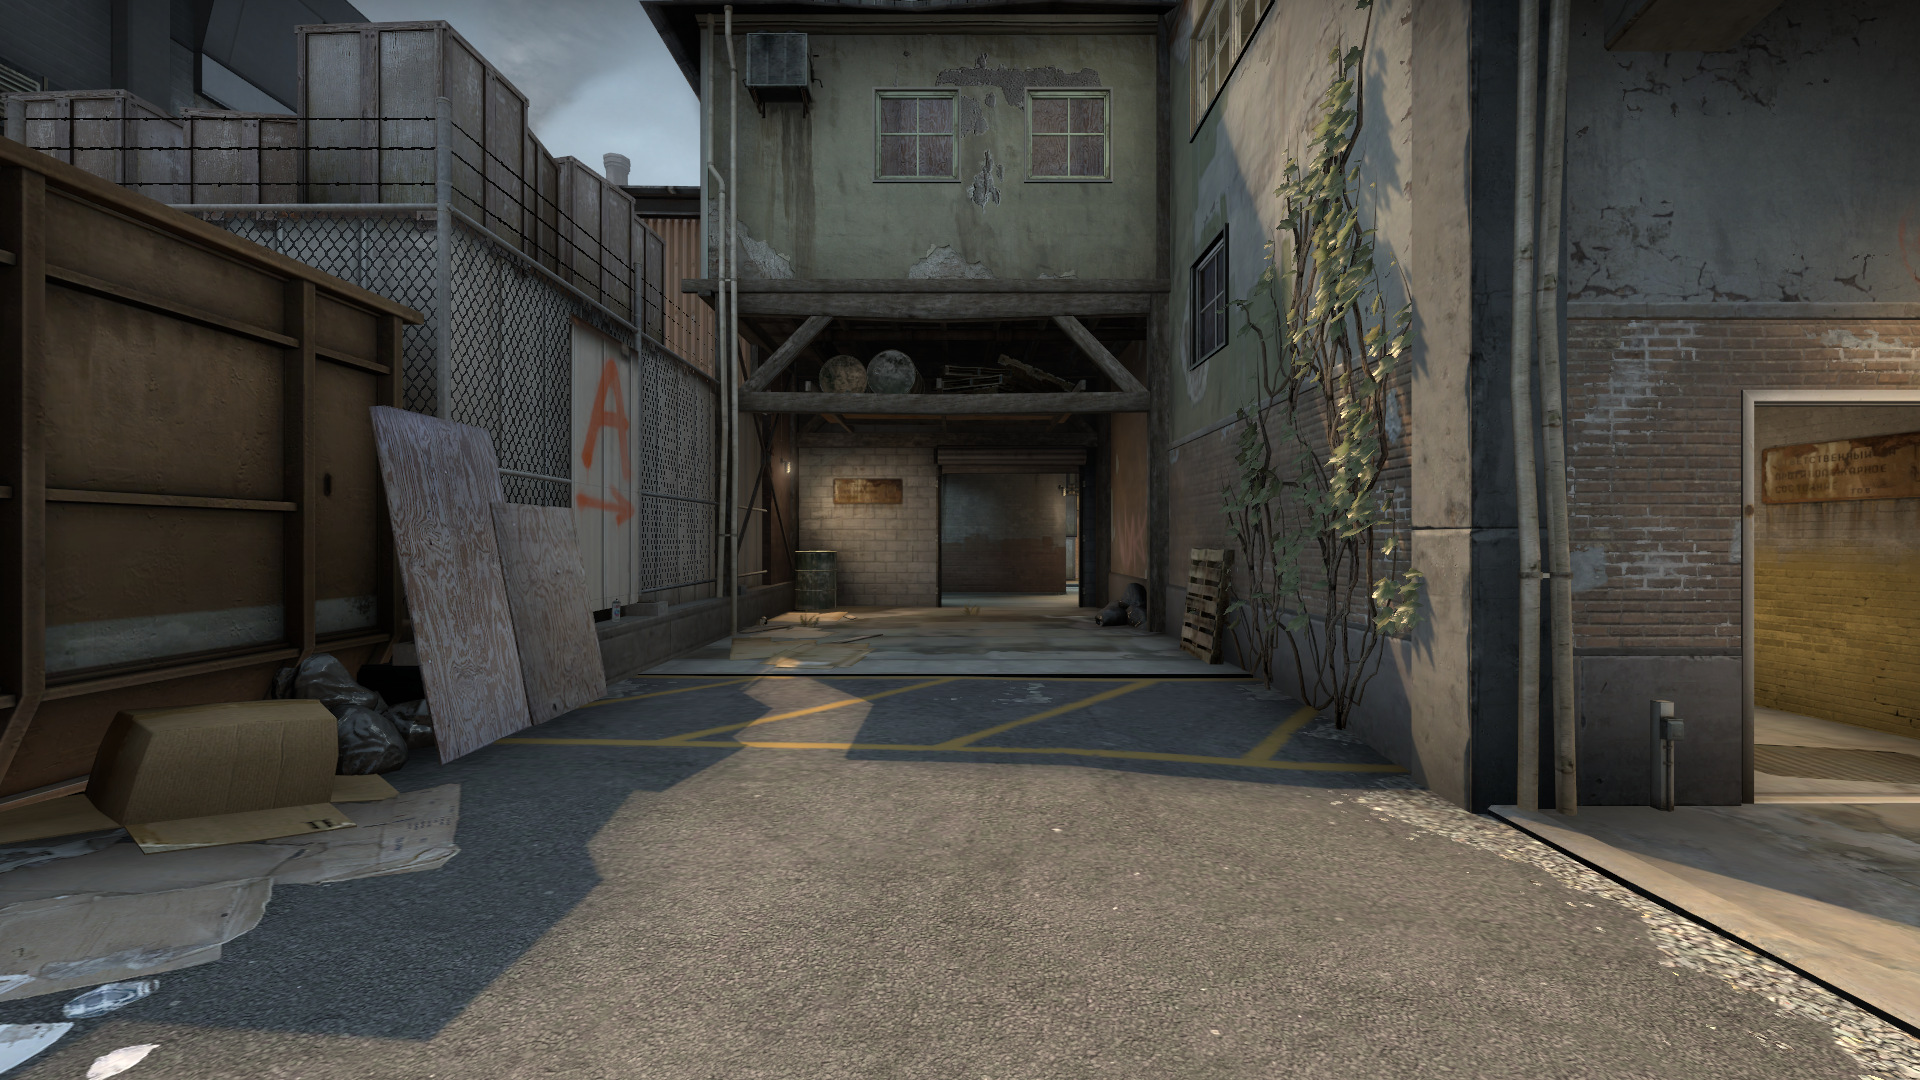
Map: de_train